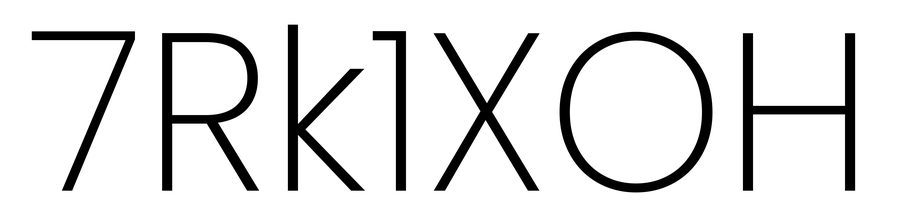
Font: Poppins-ExtraLight